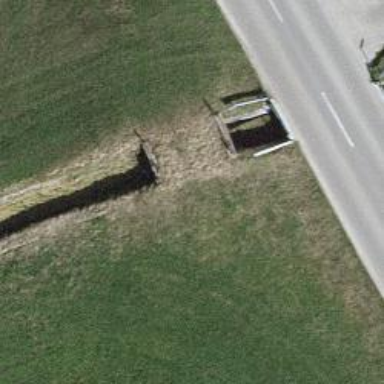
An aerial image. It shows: Tunnel passing over ditch.